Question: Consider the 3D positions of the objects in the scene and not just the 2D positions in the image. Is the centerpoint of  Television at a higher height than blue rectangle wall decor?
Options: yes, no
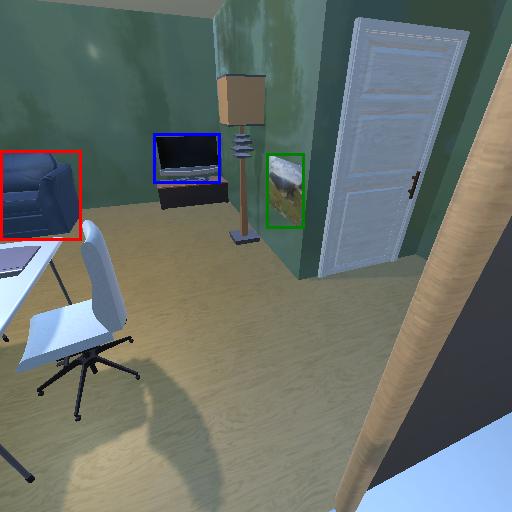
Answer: yes